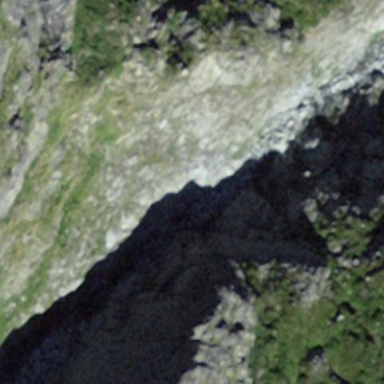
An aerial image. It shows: Natural scree.